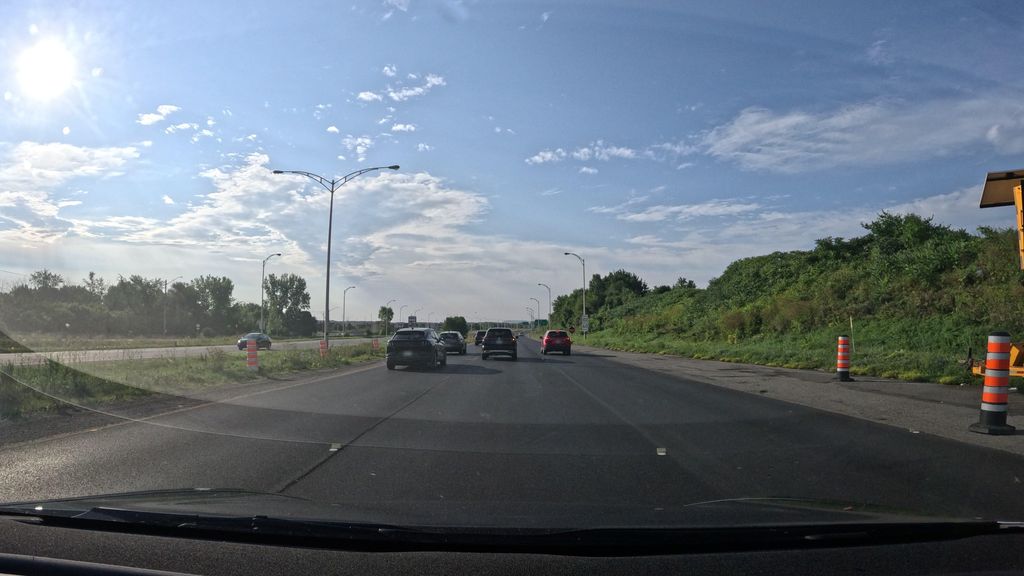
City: montreal